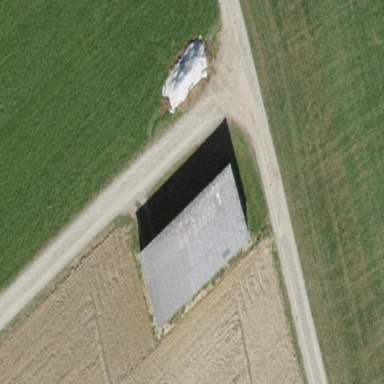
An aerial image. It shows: Farm auxiliary building.